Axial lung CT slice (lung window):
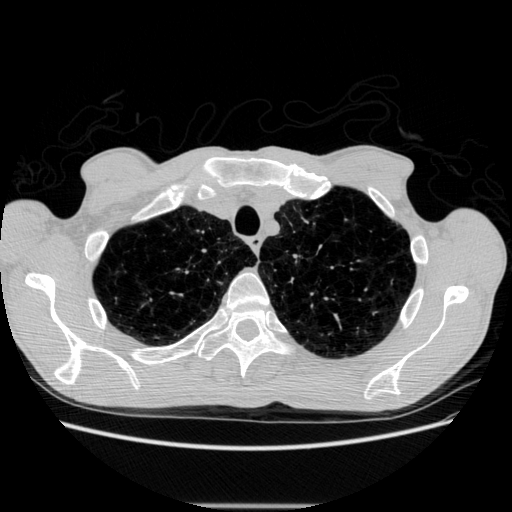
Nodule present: no